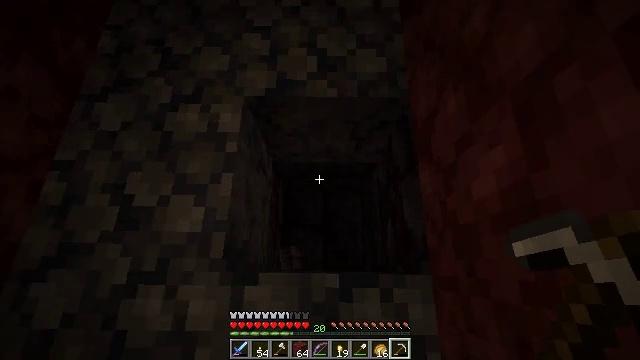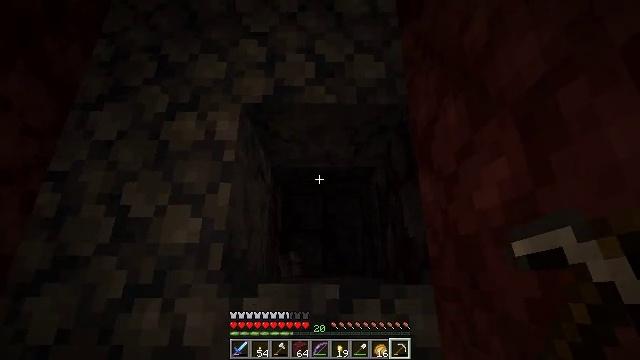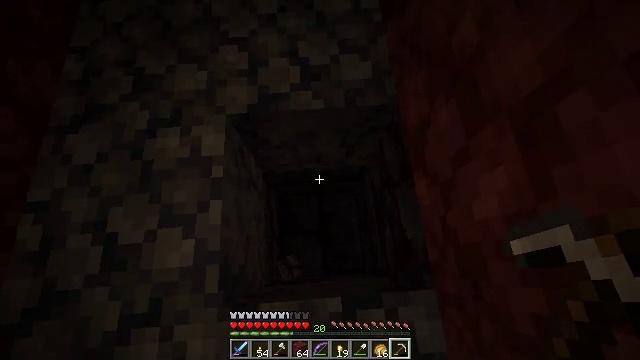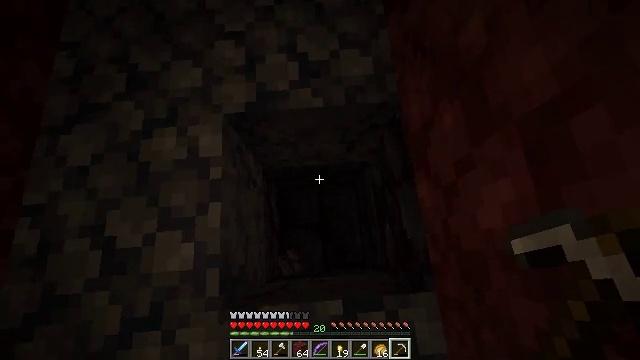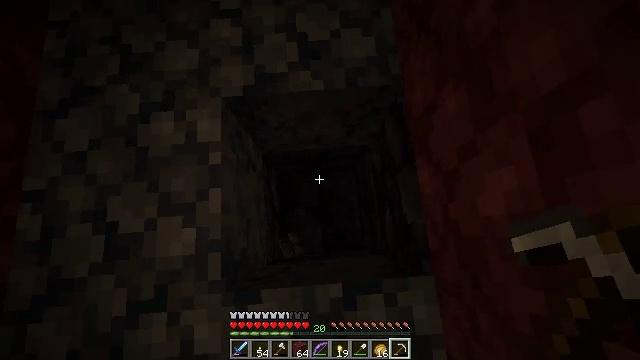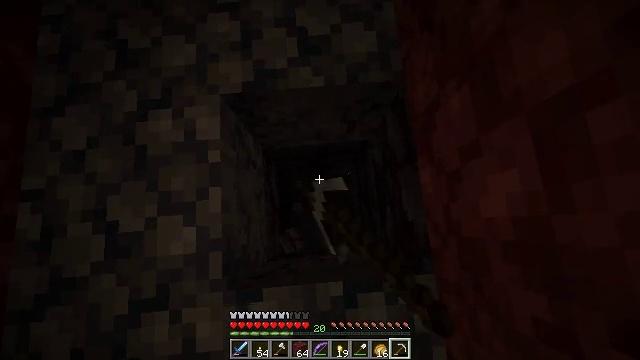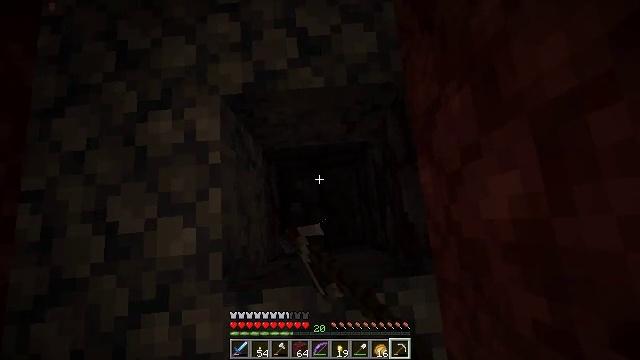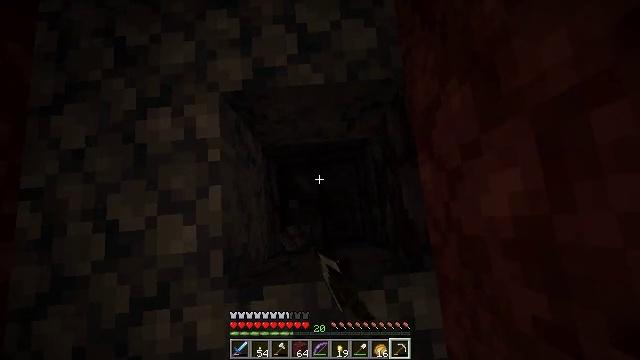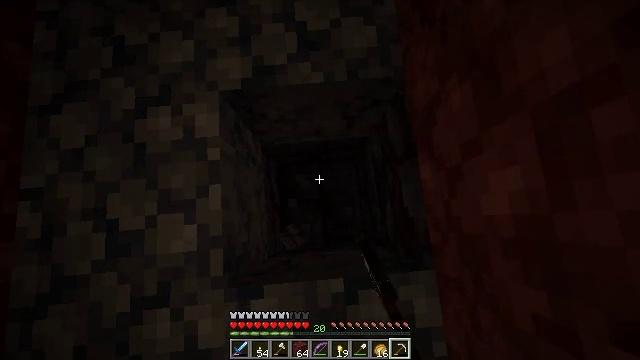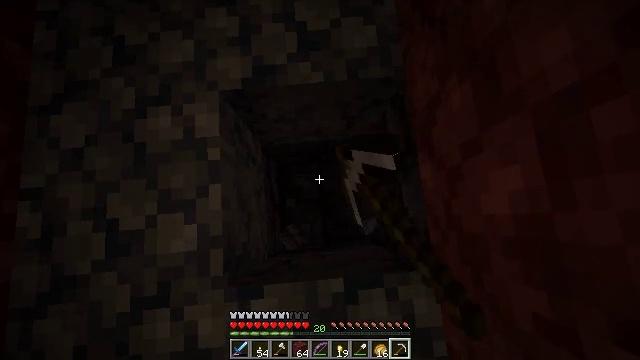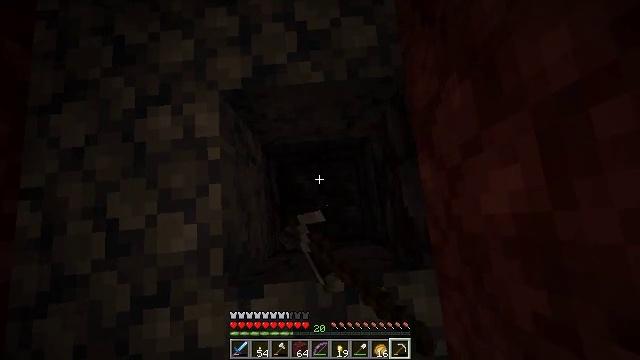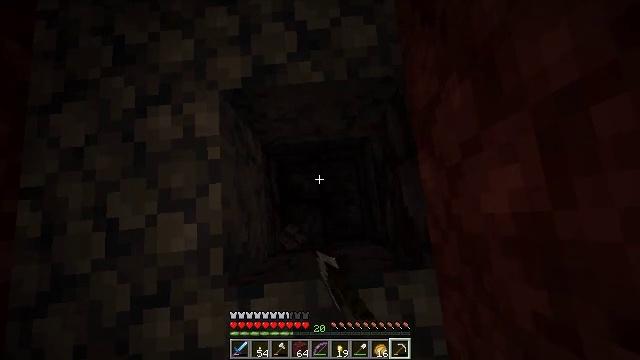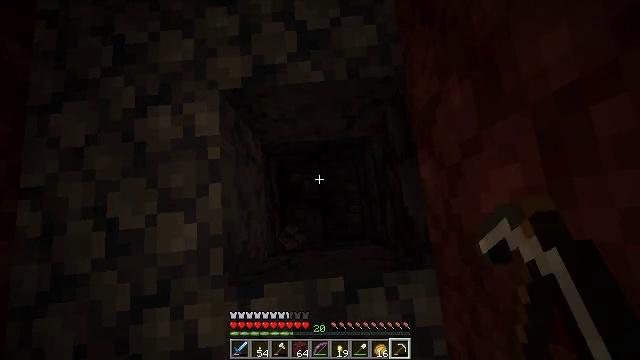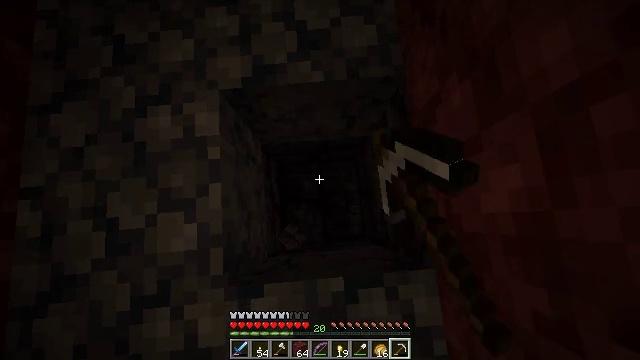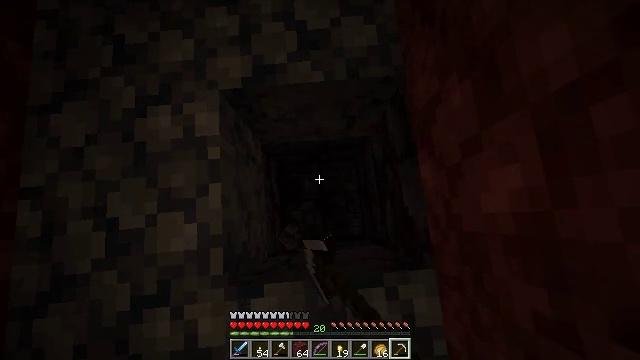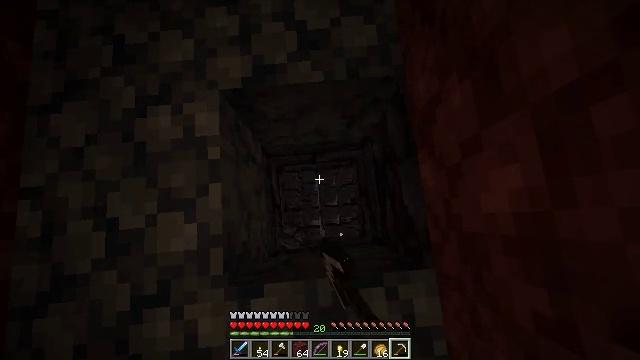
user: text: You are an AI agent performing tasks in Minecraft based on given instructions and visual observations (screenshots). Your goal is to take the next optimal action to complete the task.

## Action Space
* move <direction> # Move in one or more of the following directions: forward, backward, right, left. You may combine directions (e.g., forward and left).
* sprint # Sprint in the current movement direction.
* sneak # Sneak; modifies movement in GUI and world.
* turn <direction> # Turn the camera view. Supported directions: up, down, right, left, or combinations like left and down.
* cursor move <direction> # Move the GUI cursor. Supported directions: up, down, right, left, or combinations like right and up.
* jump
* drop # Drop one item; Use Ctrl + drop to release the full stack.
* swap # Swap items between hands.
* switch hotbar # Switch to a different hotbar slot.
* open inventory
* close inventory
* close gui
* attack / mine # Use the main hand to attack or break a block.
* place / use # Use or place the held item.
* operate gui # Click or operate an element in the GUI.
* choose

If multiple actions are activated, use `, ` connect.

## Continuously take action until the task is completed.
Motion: motion action
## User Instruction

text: Collect polished blackstone bricks by attacking them.
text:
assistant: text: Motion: move forward, sneak
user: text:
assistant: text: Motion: move forward, sneak, turn right and down
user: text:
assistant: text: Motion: move forward, sneak, turn down
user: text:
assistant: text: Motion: sneak, turn down, attack / mine
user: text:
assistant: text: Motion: sneak, turn down, attack / mine
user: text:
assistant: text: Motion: sneak, attack / mine
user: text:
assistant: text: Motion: sneak, attack / mine
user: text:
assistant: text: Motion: sneak, attack / mine
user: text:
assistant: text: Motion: sneak, attack / mine
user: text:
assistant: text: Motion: sneak, attack / mine
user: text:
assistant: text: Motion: sneak, attack / mine
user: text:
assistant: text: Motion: sneak, attack / mine
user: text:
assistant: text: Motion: sneak, attack / mine
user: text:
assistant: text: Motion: sneak, attack / mine
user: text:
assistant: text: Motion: sneak, attack / mine
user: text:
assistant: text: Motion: sneak, attack / mine
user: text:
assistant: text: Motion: sneak, attack / mine
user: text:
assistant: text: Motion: sneak, turn right and down, attack / mine
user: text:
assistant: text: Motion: sneak, attack / mine
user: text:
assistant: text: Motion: sneak, attack / mine